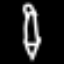
Label: pencil